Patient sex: M
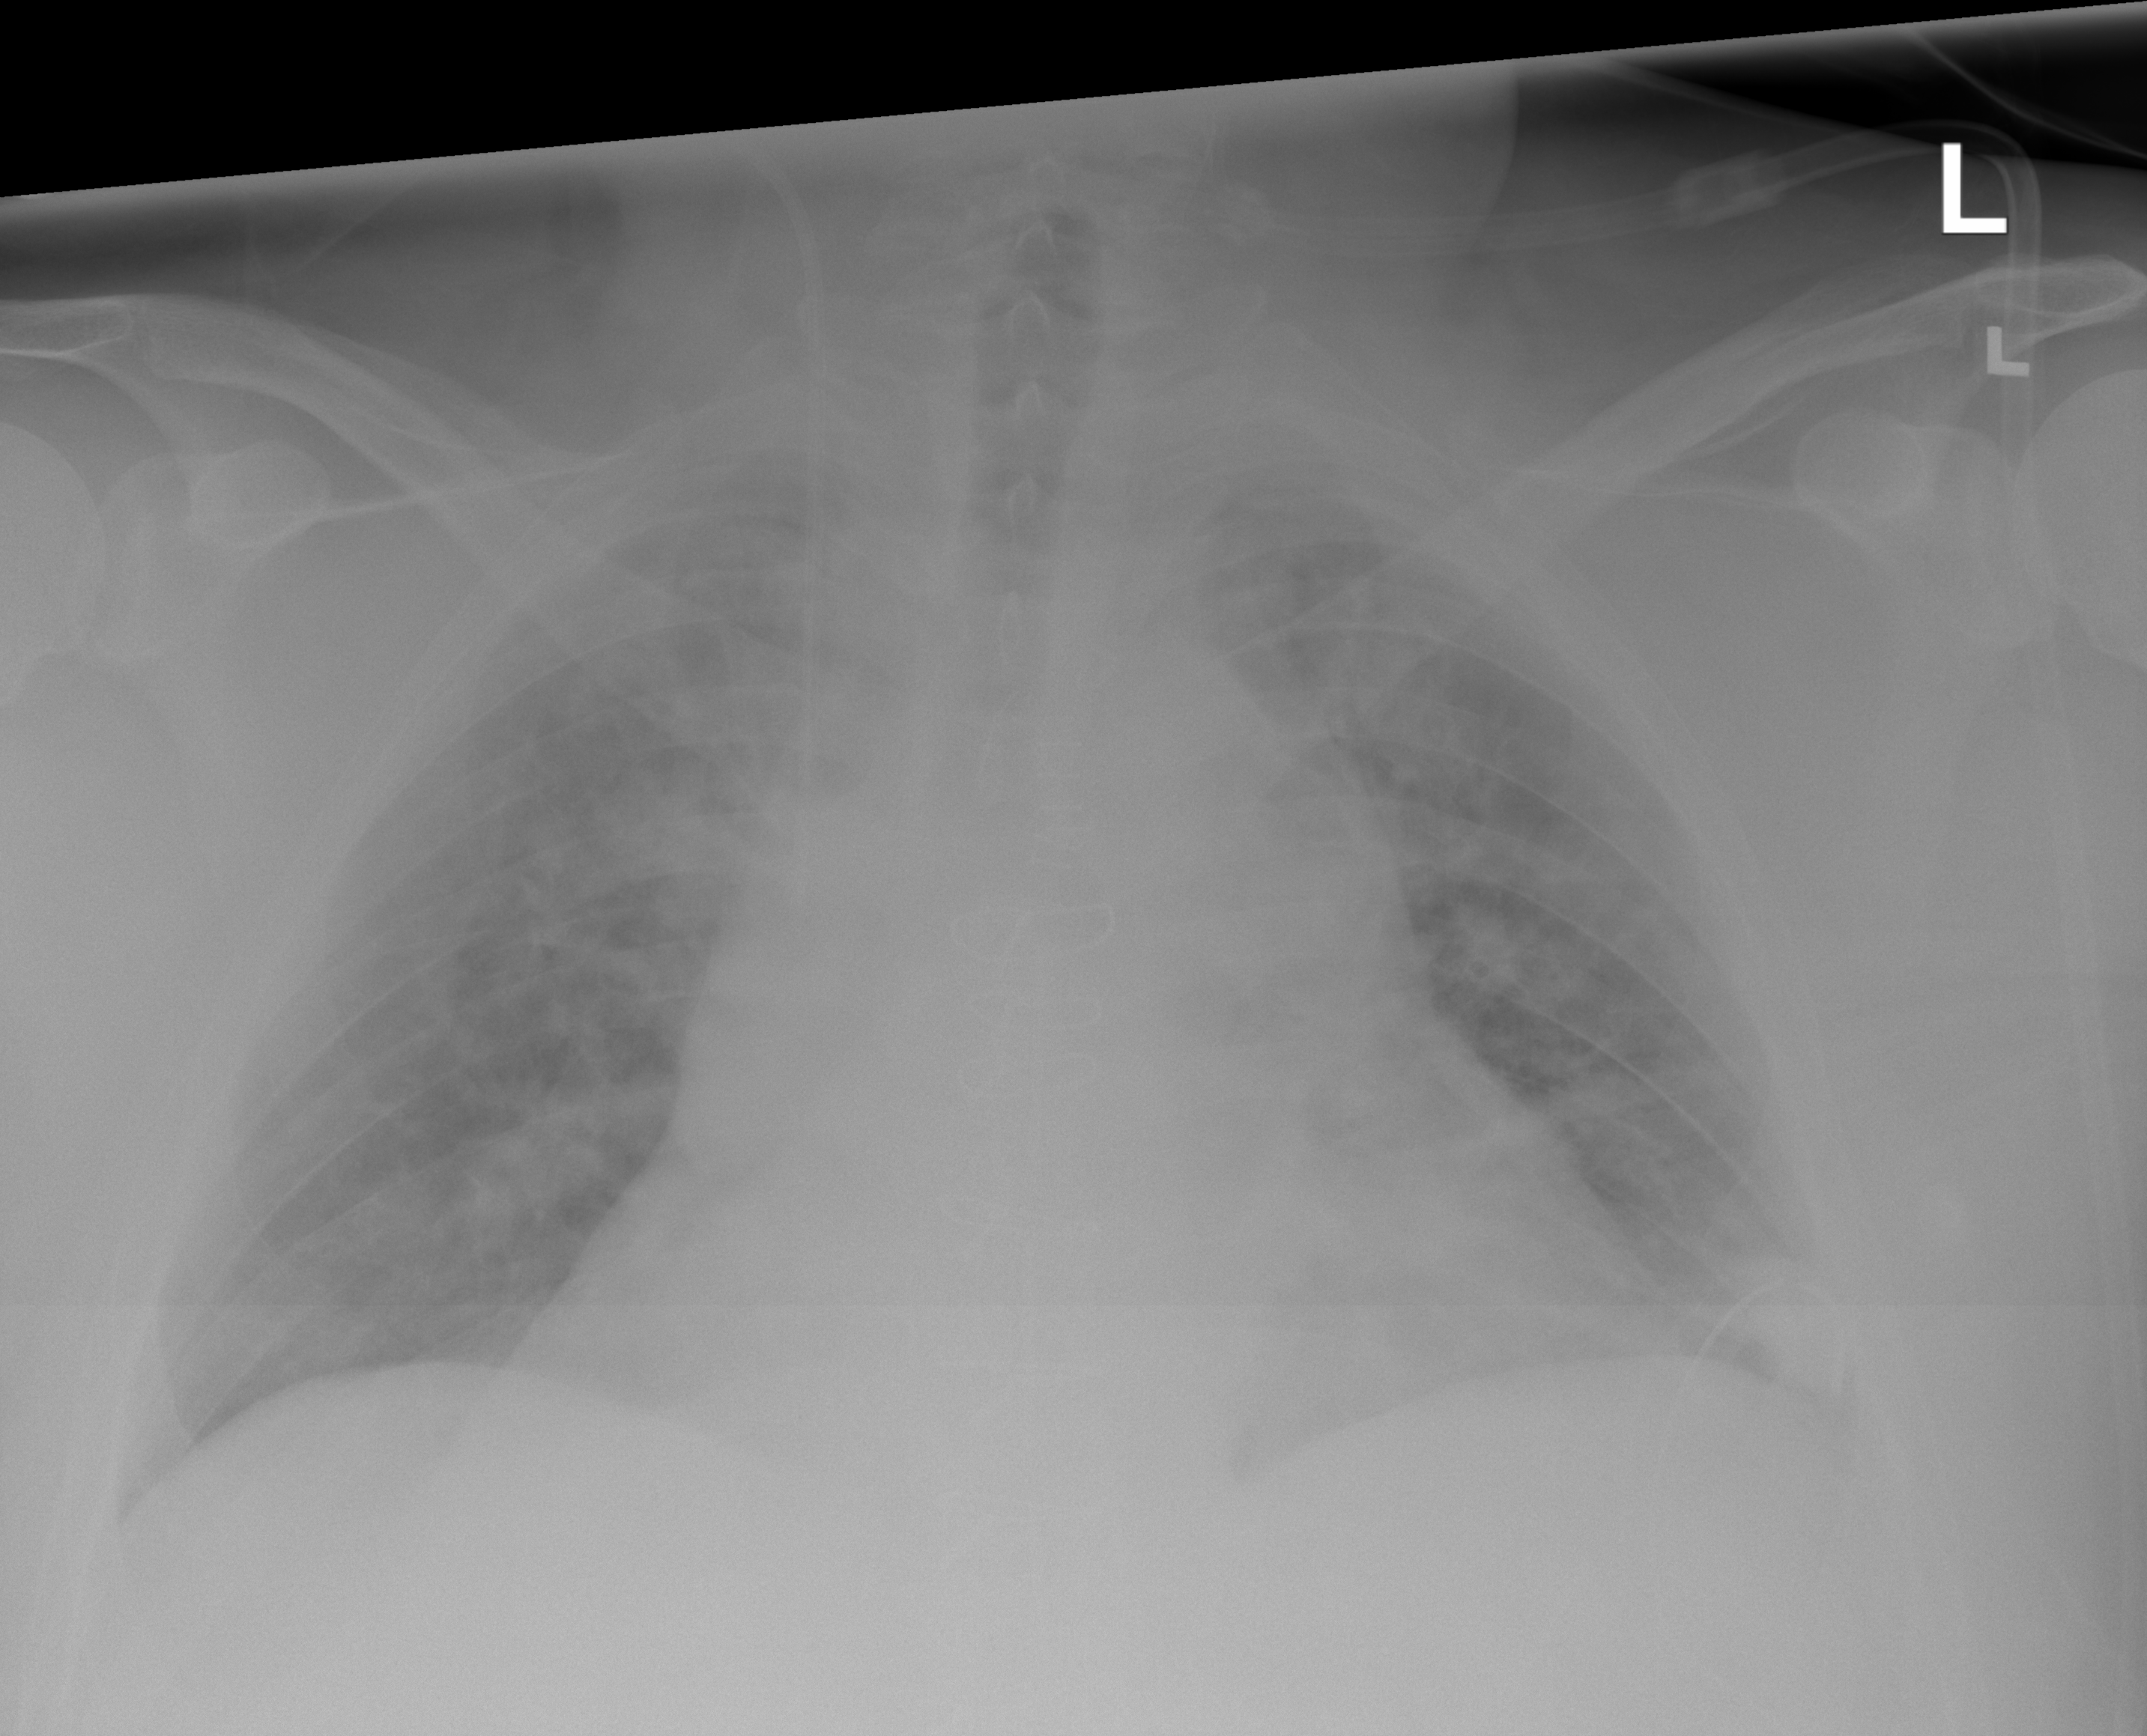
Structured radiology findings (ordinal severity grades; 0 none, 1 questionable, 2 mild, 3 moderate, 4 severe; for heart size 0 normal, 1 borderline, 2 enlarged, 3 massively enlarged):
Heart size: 3
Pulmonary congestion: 2
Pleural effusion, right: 0
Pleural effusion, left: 0
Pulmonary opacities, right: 2
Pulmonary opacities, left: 2
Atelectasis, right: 2
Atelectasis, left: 2